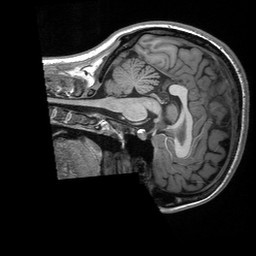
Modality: T1w
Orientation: sagittal
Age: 25
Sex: female
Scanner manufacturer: siemens
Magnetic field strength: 3 T
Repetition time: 2.3 s
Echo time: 0.00298 s